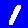
Digit: 1